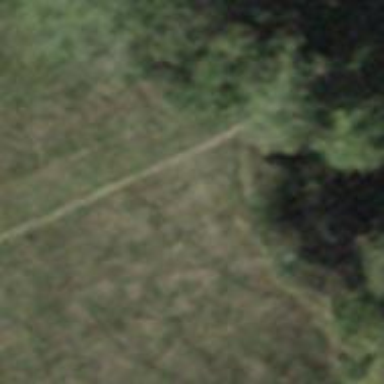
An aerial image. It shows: Ground path.